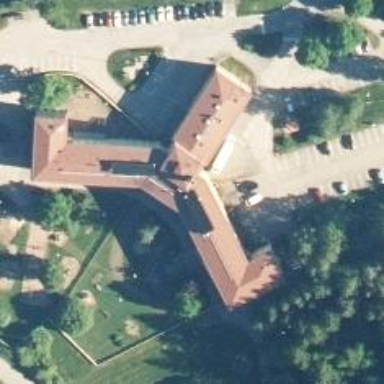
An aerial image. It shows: Clinic.